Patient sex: M
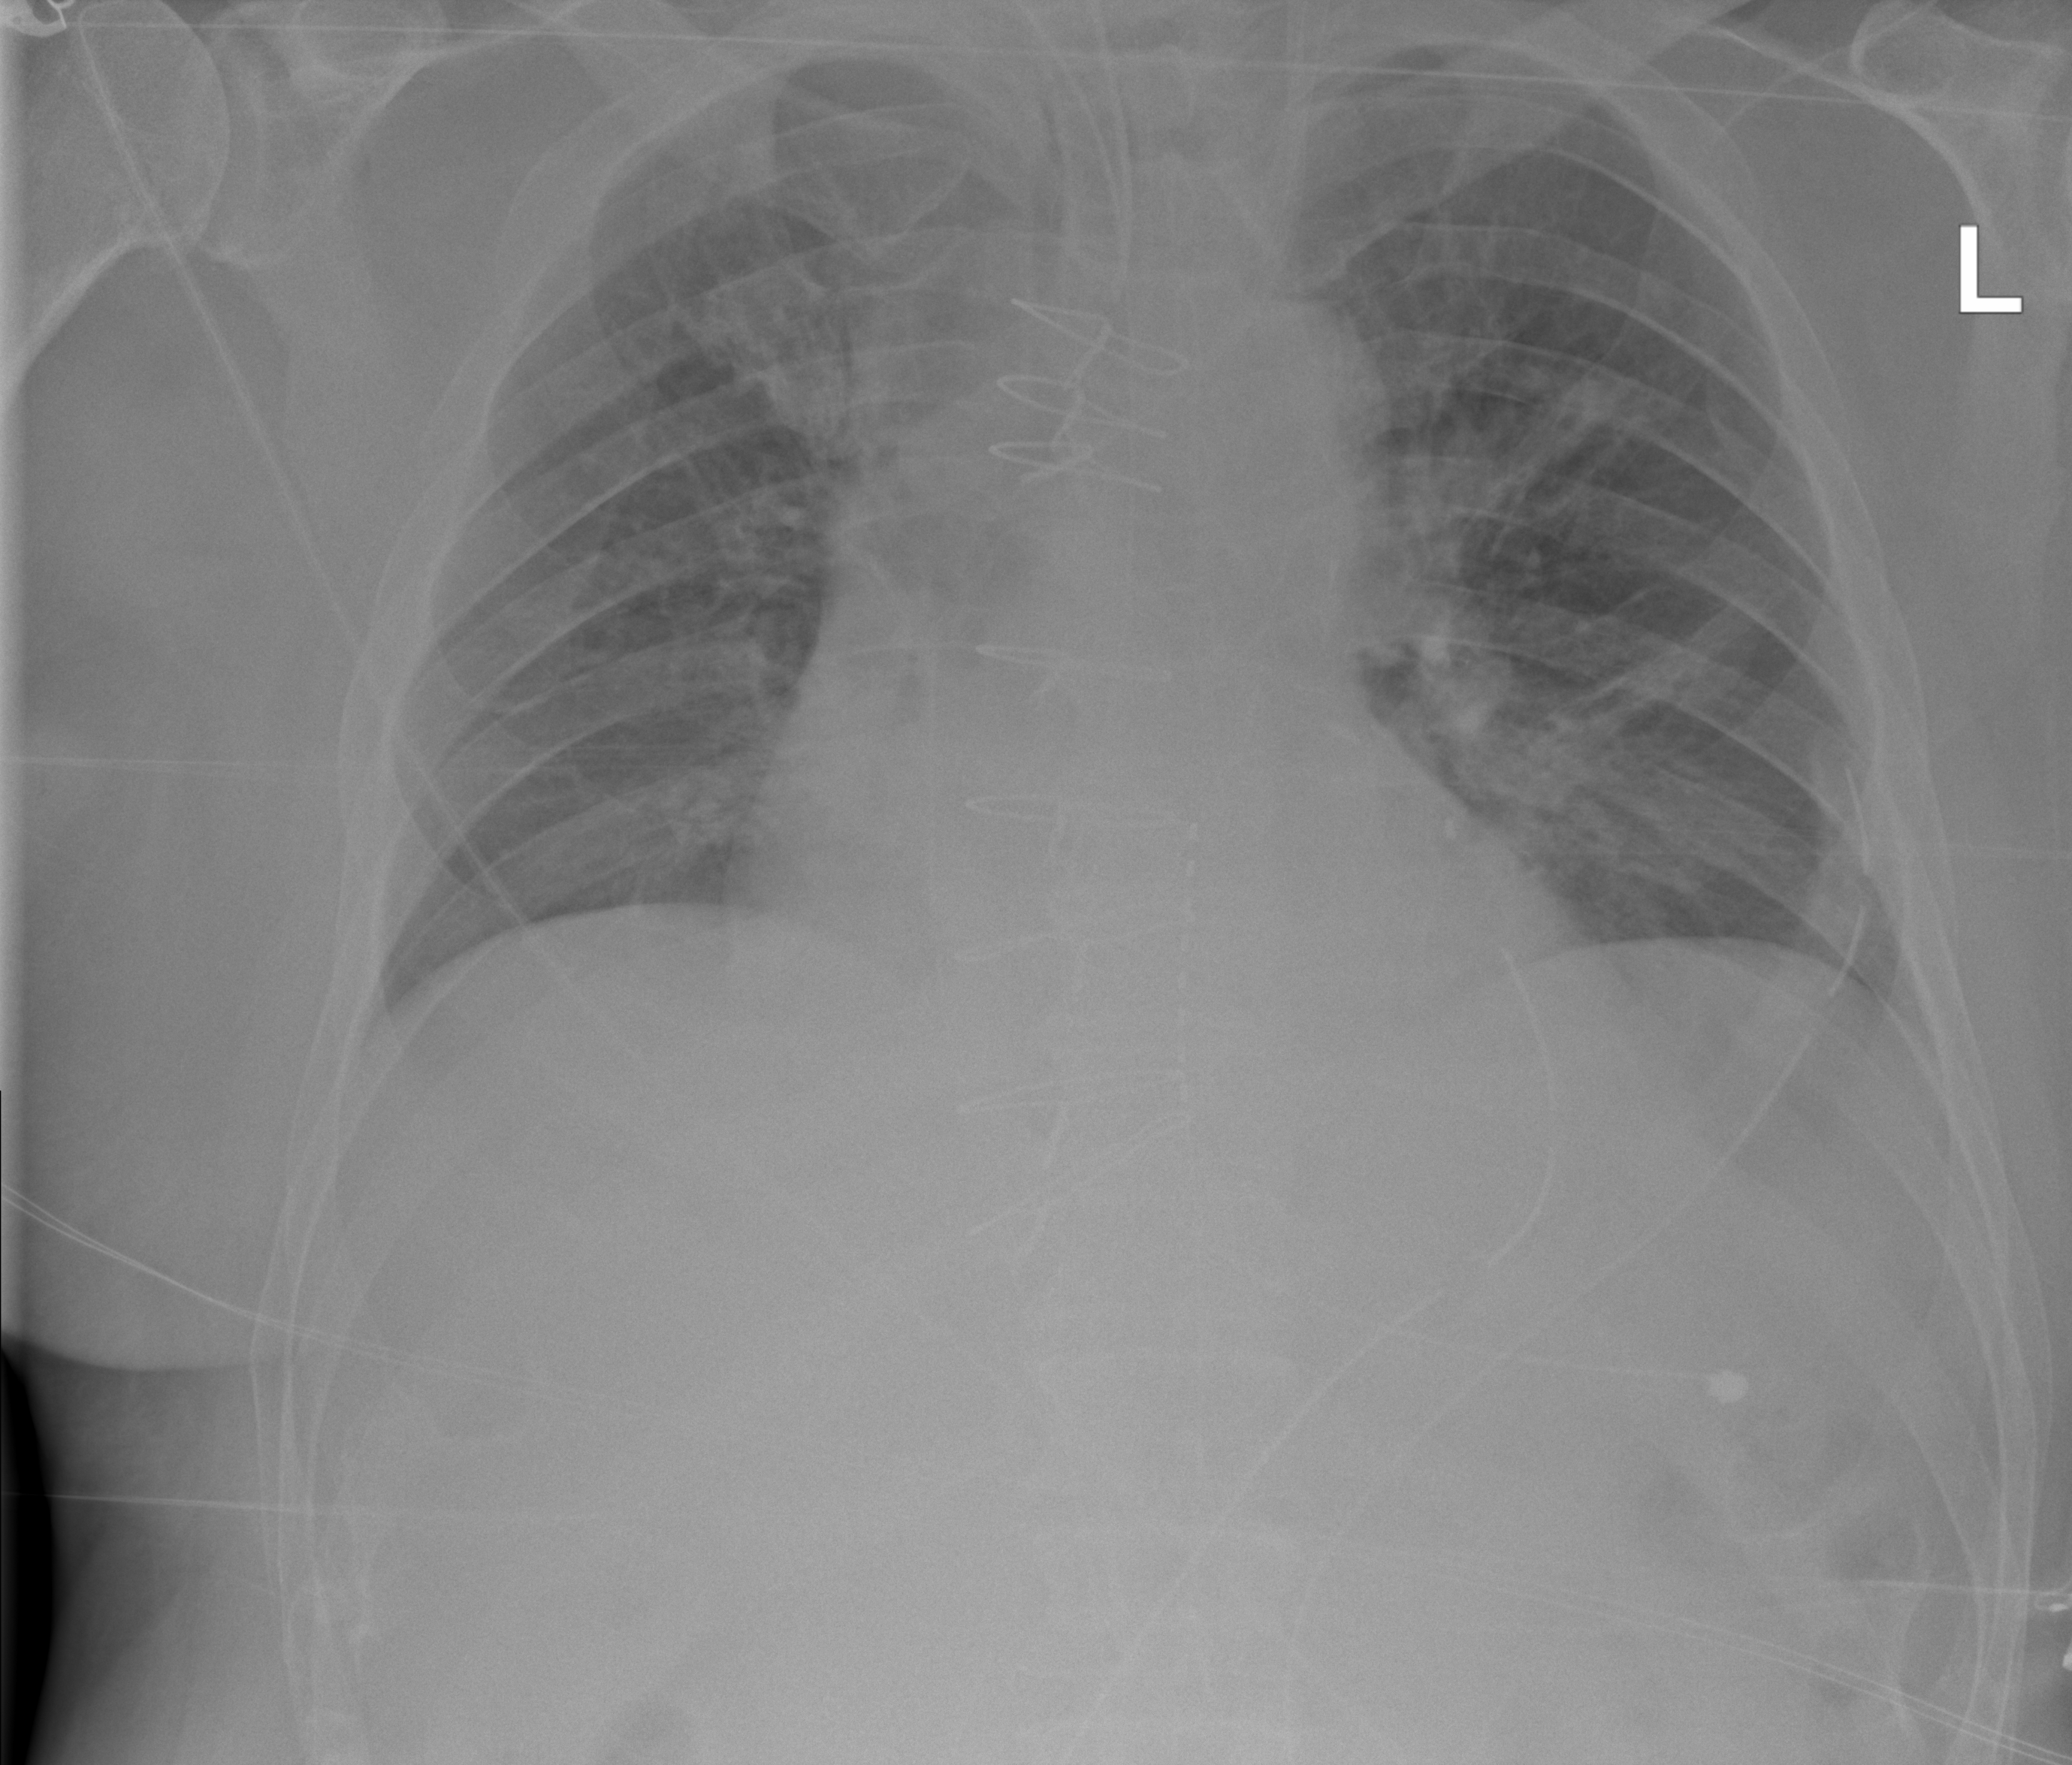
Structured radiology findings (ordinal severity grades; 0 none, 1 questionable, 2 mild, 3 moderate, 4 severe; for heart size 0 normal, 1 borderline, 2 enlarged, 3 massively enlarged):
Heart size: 2
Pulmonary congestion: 2
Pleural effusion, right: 0
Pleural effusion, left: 0
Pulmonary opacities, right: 2
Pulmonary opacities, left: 2
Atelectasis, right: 2
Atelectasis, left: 2